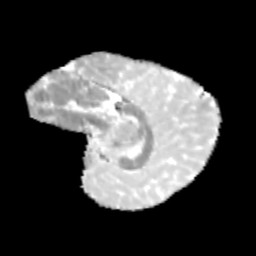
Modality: MD
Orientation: sagittal
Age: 9
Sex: female
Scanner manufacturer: siemens
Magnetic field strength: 3 T
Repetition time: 3.8 s
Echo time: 0.07 s